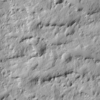
Label: not_dusty